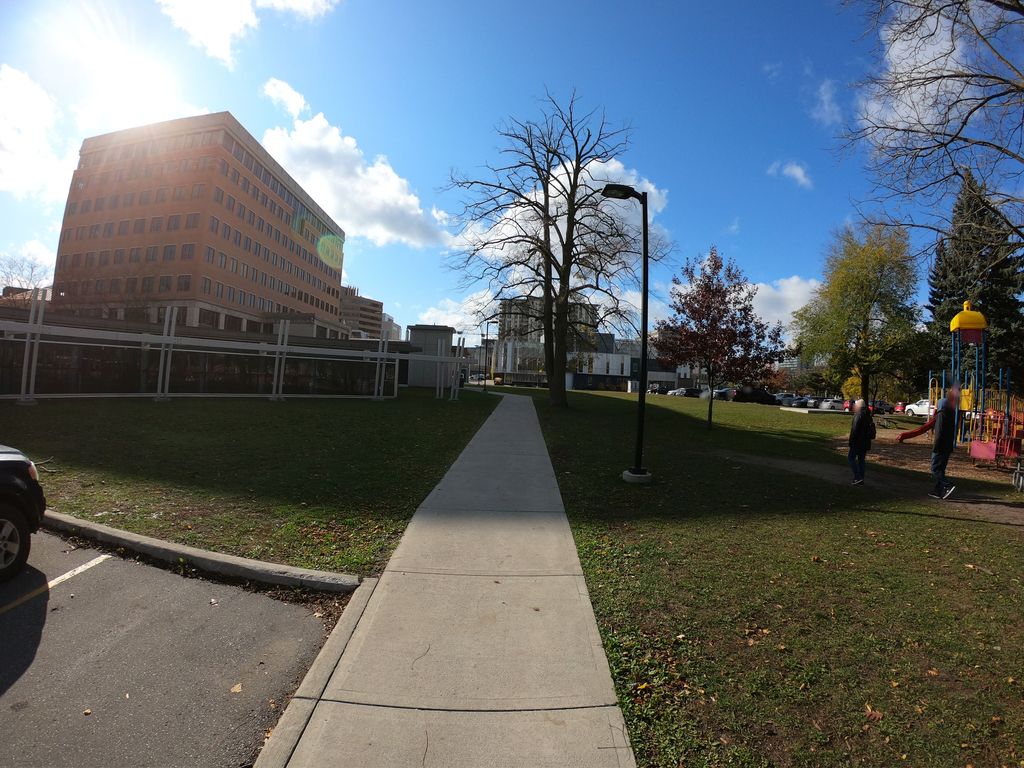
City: kitchener-waterloo